Interaction volume radius: 10 \u00c5
Interaction volume height: 20 \u00c5
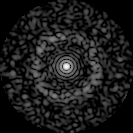
Disorder parameter: 0.8477